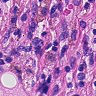
Metastatic tissue present: no